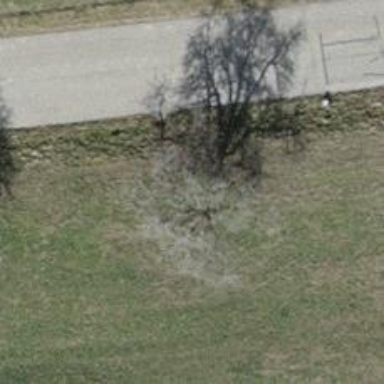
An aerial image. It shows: Urban tree adds touch of nature to the surroundings.